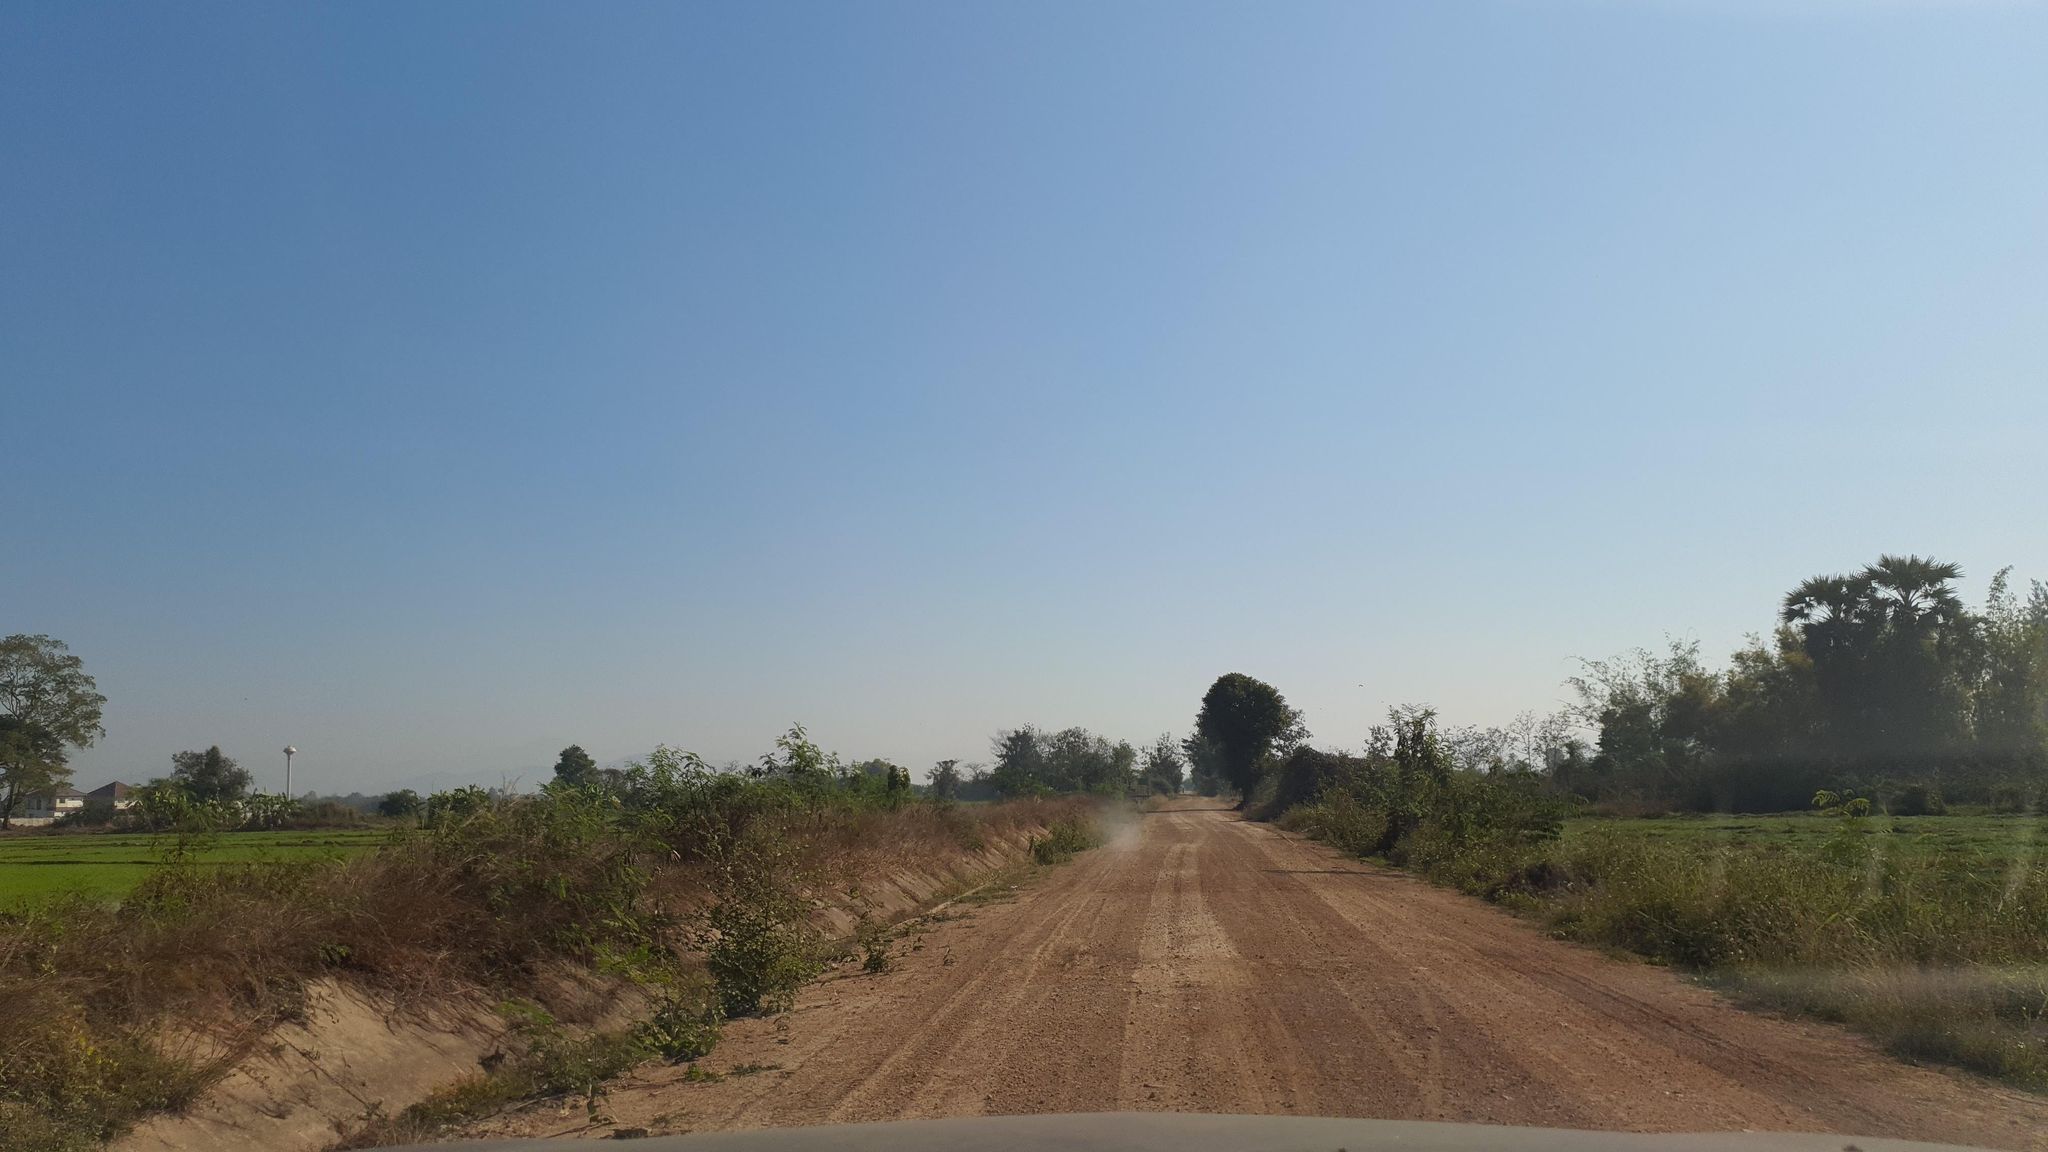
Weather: clear
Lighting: day
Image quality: slightly poor
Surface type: driving surface
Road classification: track
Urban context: very low density rural
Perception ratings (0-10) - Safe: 6.42, Lively: 0.61, Beautiful: 5.14, Boring: 6.32, Depressing: 6.22, Wealthy: 2.08